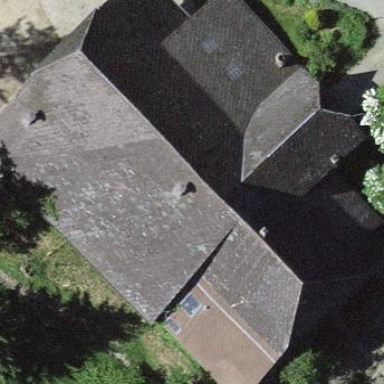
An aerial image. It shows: Farm building.